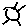
Label: sun